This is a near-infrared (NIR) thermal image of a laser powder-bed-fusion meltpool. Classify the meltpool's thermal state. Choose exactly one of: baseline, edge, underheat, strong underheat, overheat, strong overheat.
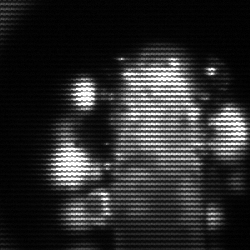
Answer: strong underheat